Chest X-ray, PA view. Patient: 52 years old, sex F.
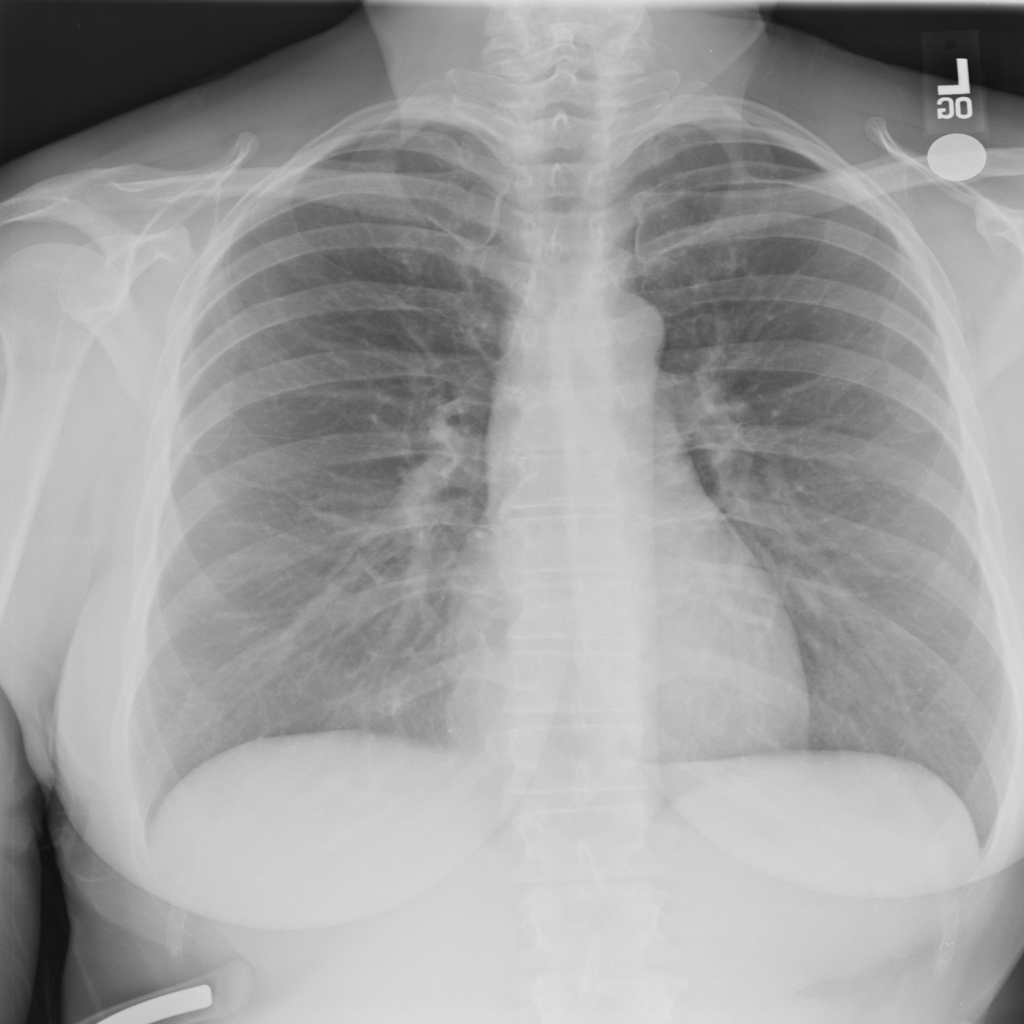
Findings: No Finding